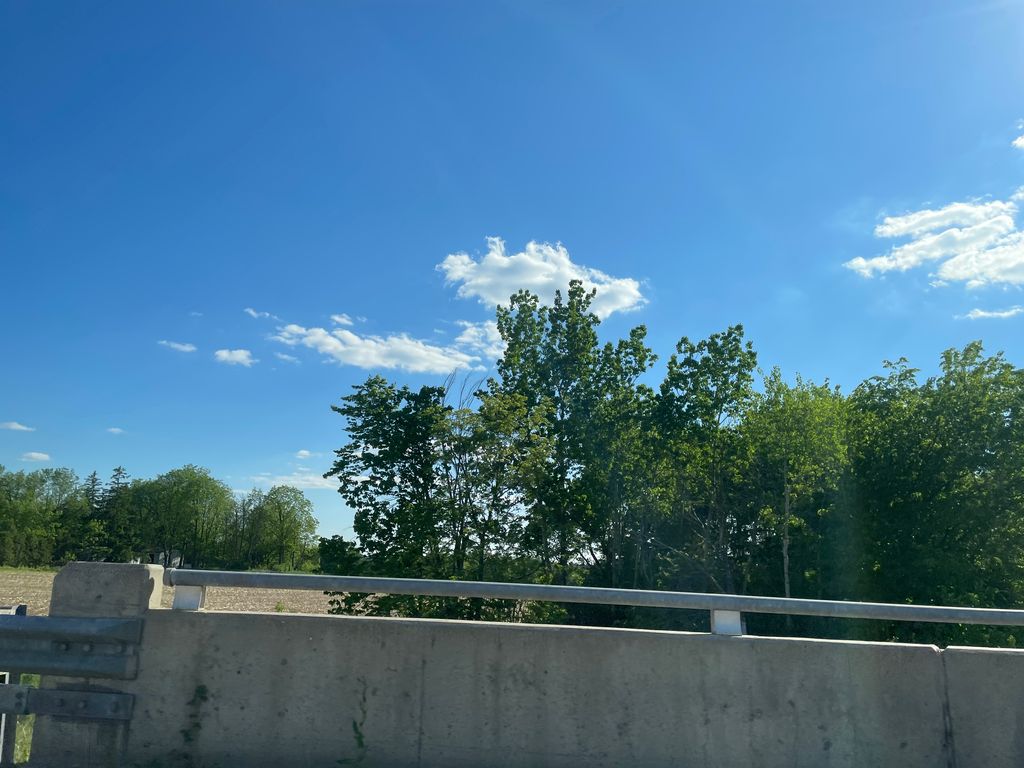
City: kitchener-waterloo